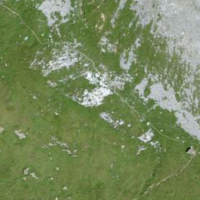
EUNIS habitat code: 26
Species observed at this site:
Bartsia alpina